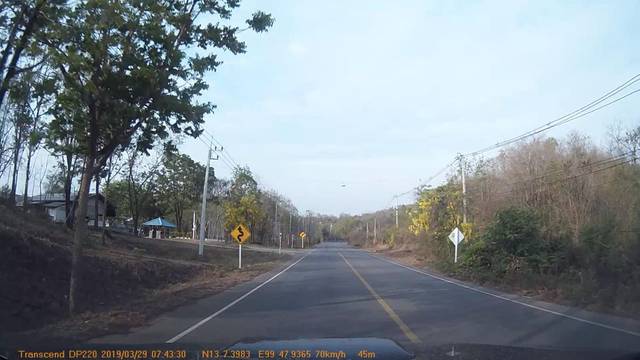
Region: Thailand
Coordinates: 13.123, 99.799